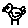
Label: bird